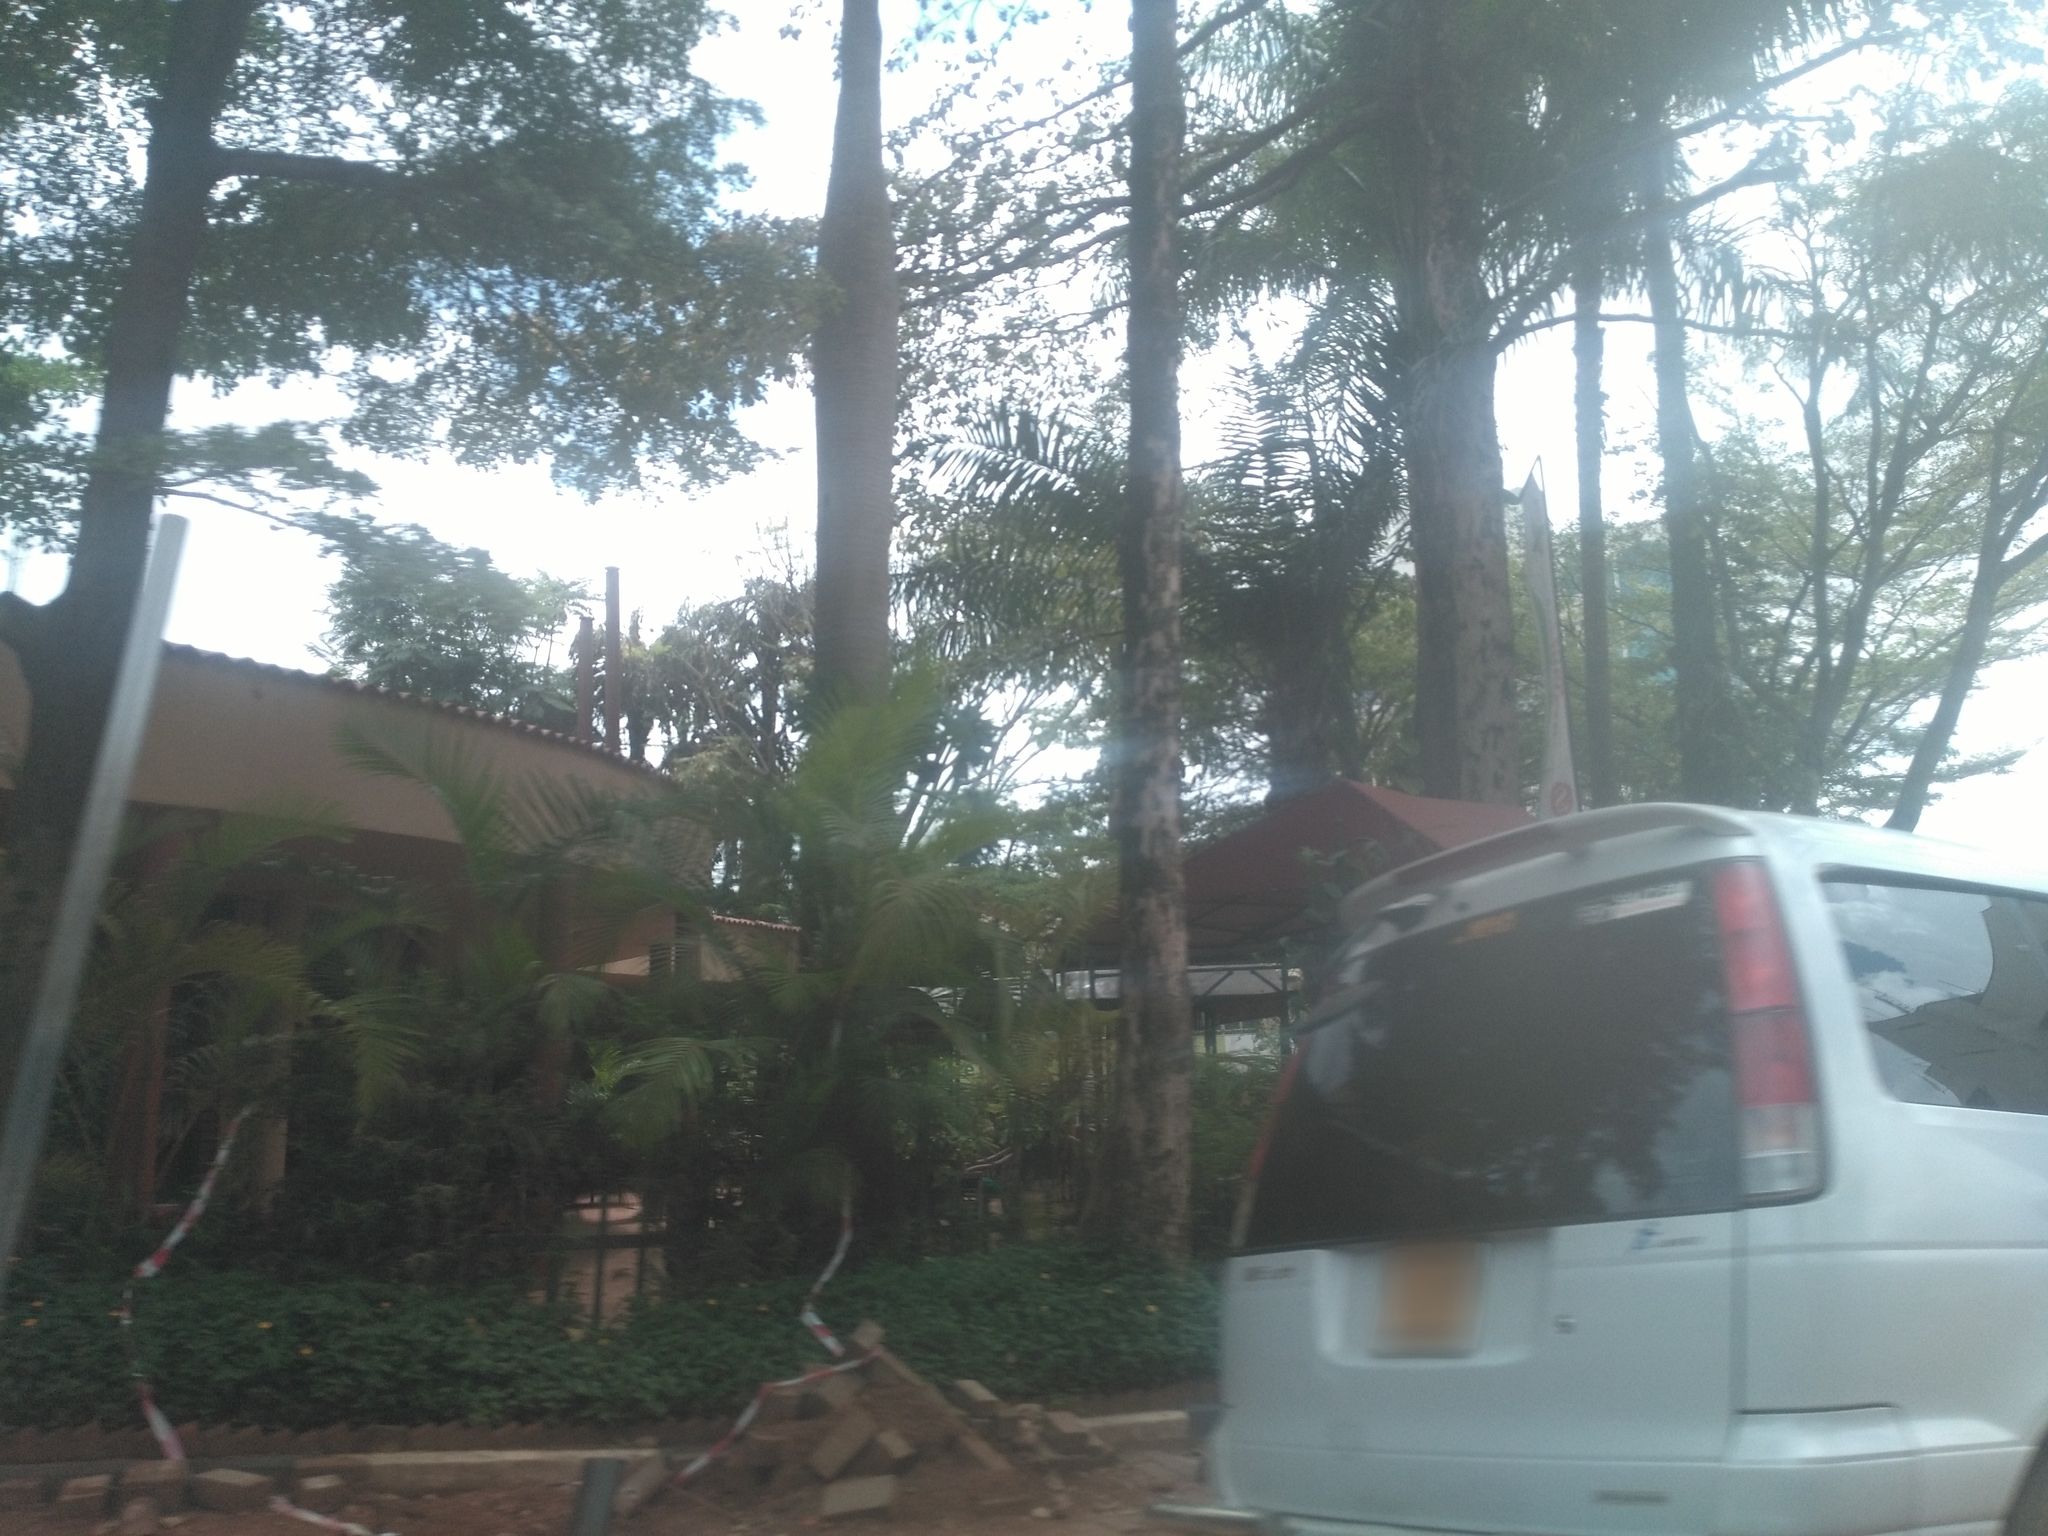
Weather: clear
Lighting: day
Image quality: slightly poor
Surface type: walking surface
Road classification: secondary
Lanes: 2
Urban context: urban centre
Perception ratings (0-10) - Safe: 4.55, Lively: 0.87, Beautiful: 4.79, Boring: 6.14, Depressing: 6.62, Wealthy: 3.96